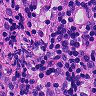
Metastatic tissue present: no